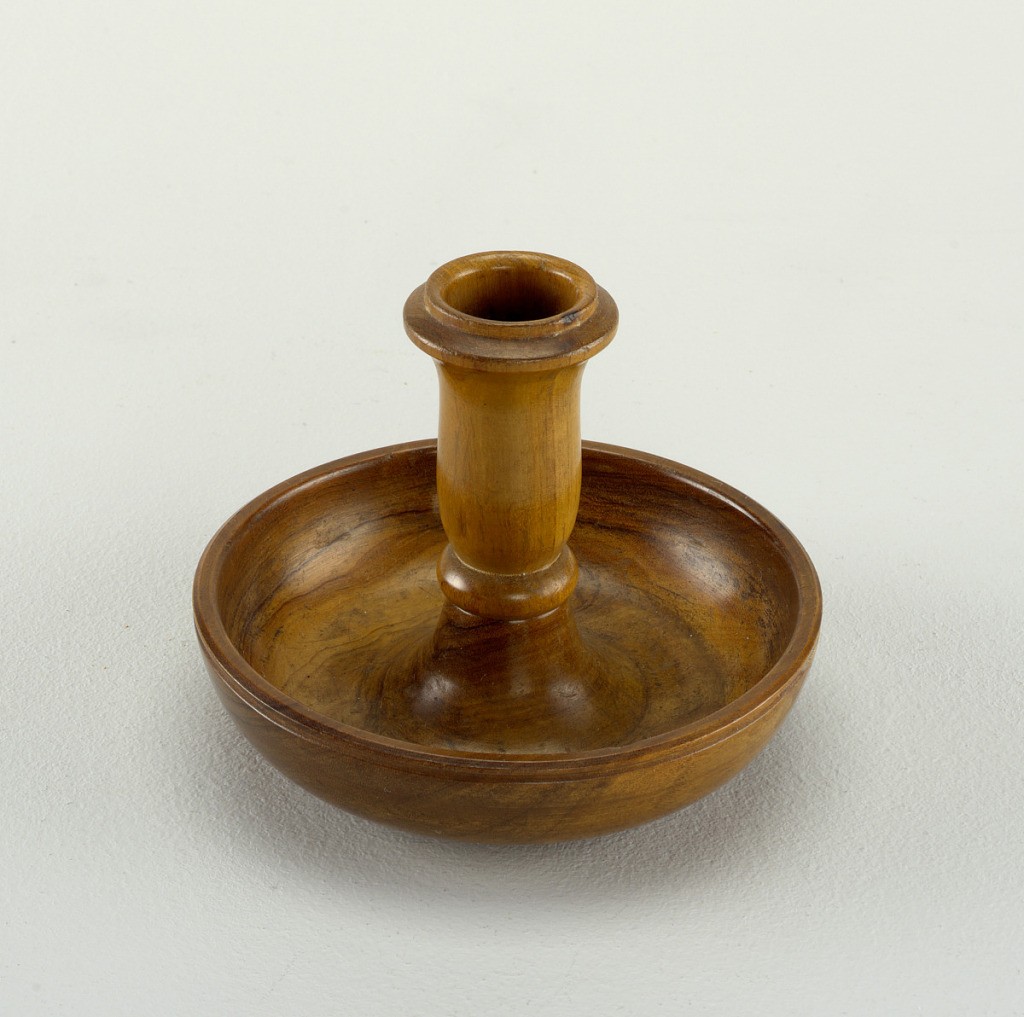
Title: Candlestick and socket
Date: late 18th–early 19th century
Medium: wood, turned
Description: The base of the candleholder is formed as an deep saucer, with a central shaft threaded to accept the turned, vase-shaped nozzle for the candle.